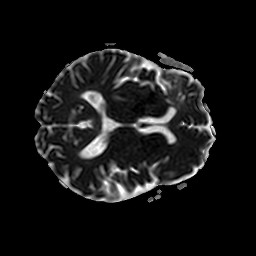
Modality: ADC
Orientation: axial
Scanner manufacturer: philips
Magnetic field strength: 3 T
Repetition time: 4.303 s
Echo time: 0.06042 s